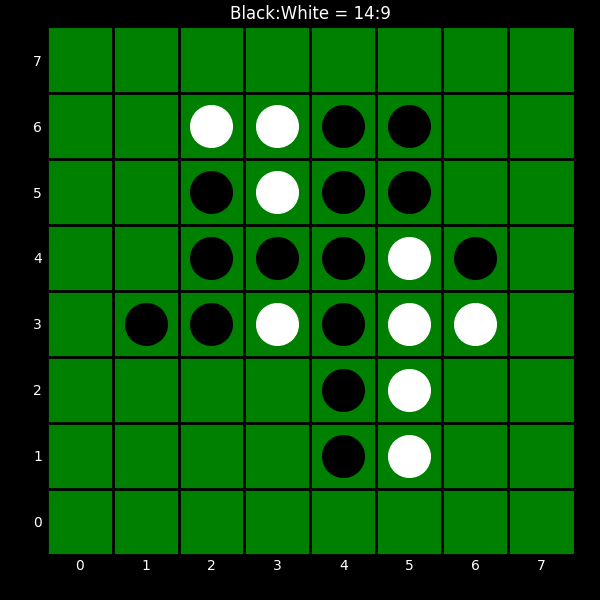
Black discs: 14
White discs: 9